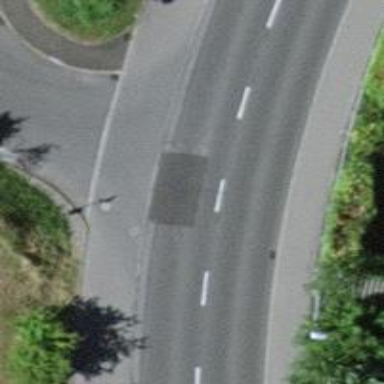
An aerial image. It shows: Unmarked road crossing.